Aerial crown-view tile of a tropical tree (Barro Colorado Island, Panama), acquired 20240813:
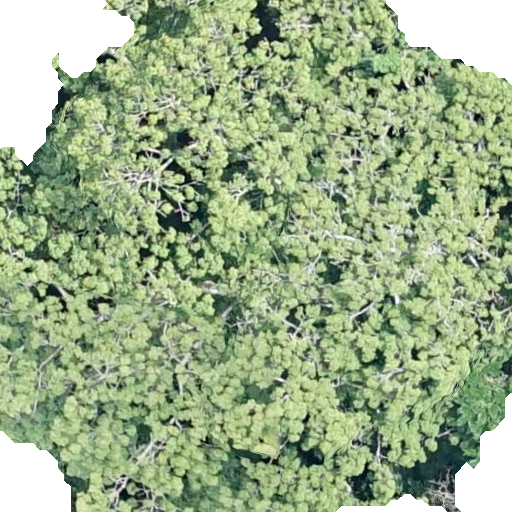
Species: Ceiba pentandra
GBIF accepted scientific name: Ceiba pentandra
Crown area: 429.048 m²